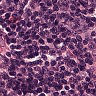
Metastatic tissue present: no